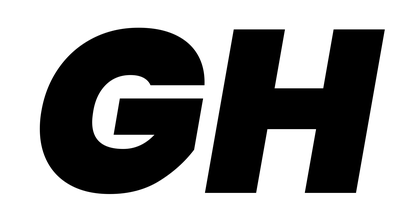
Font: Poppins-BlackItalic